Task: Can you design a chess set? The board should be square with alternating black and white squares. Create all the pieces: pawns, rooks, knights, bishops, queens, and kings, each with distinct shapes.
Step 4073:
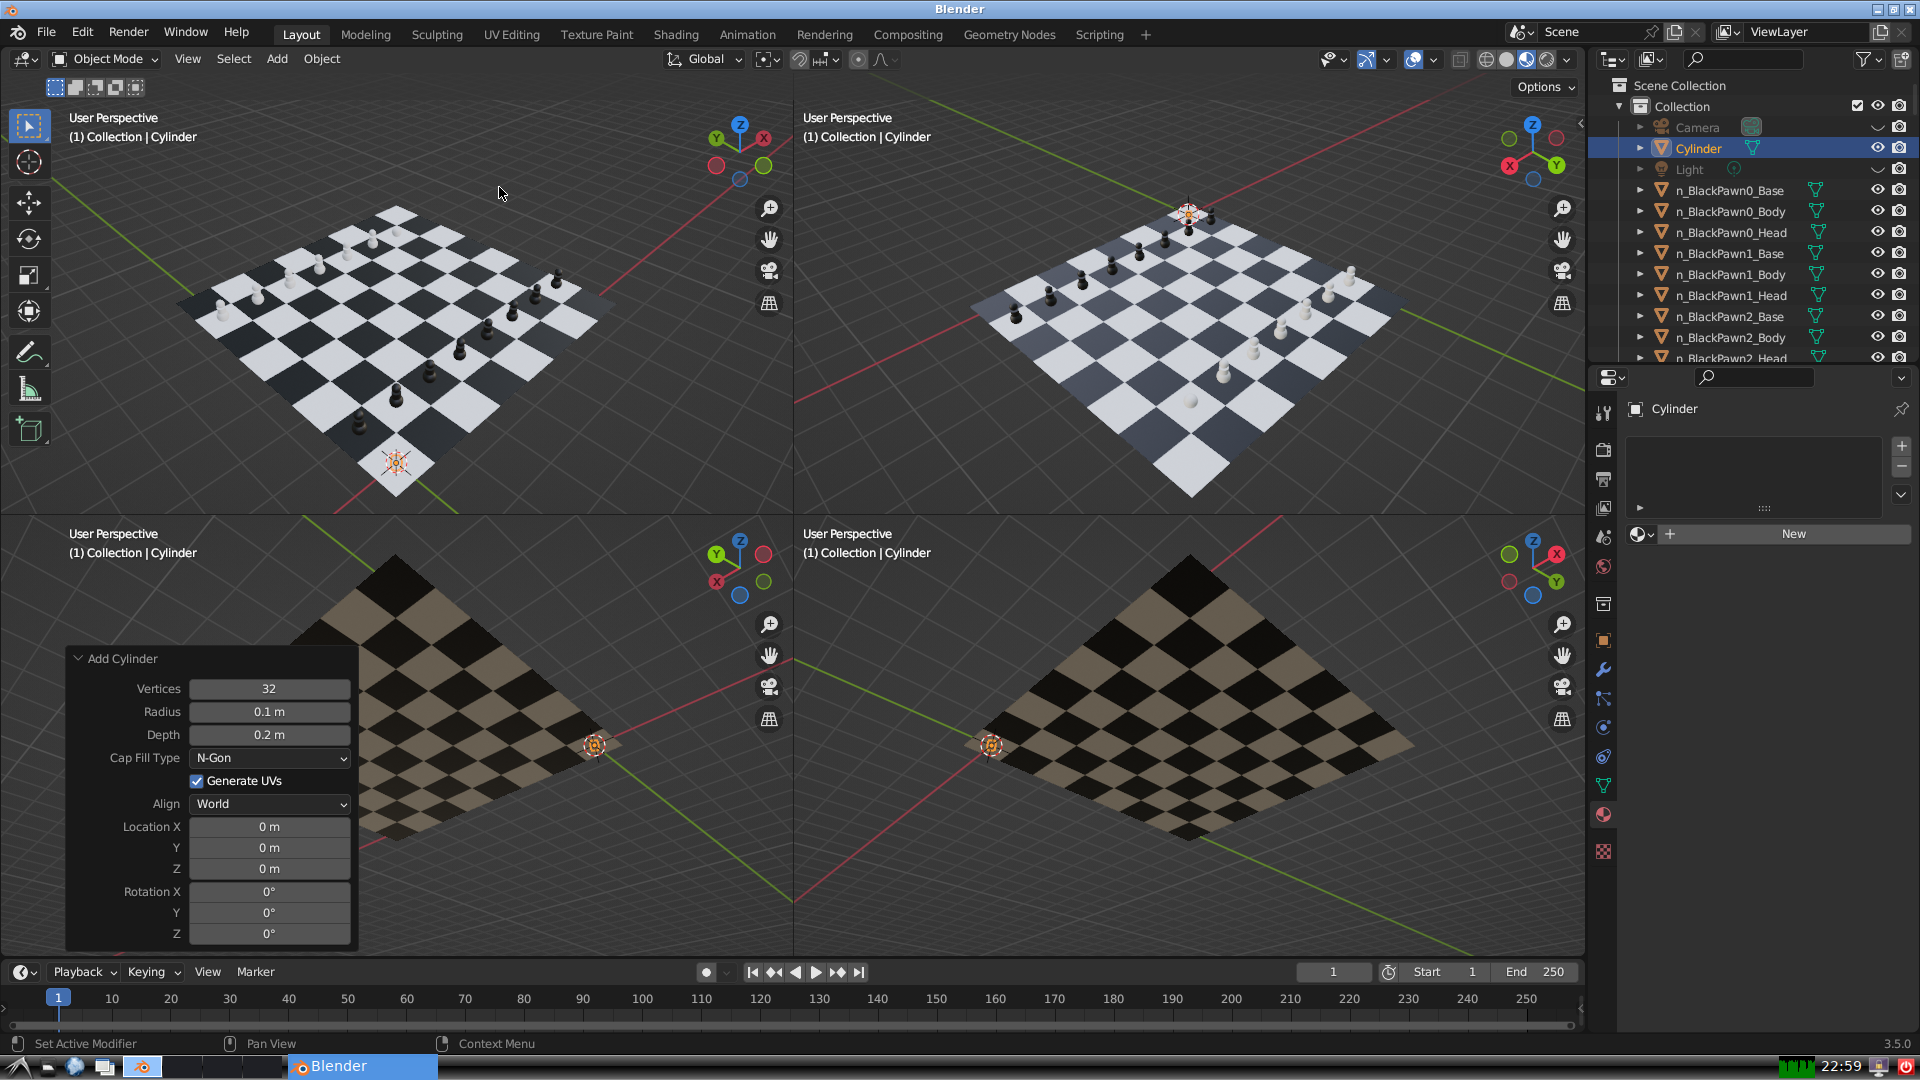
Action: {"mouse_move": [270, 708]}